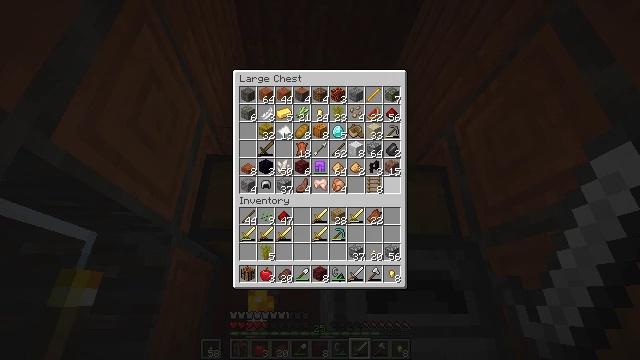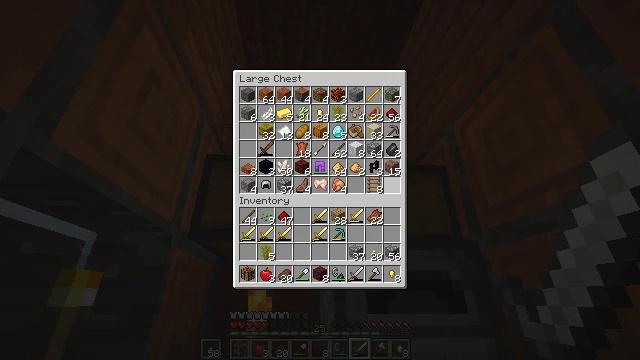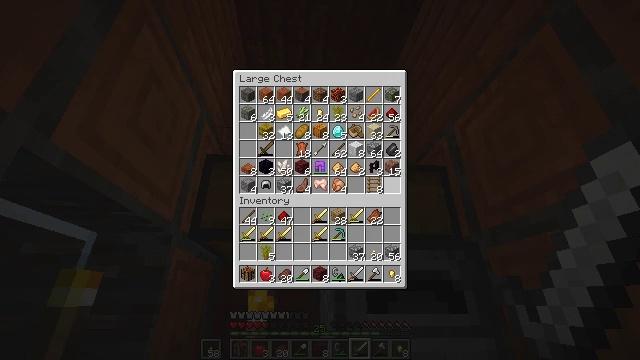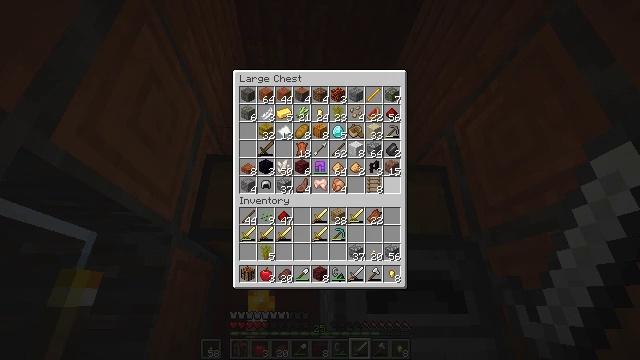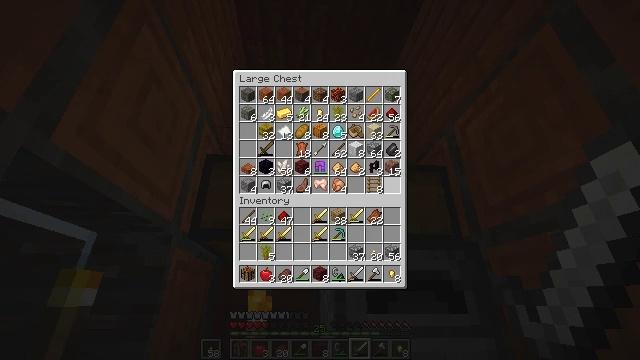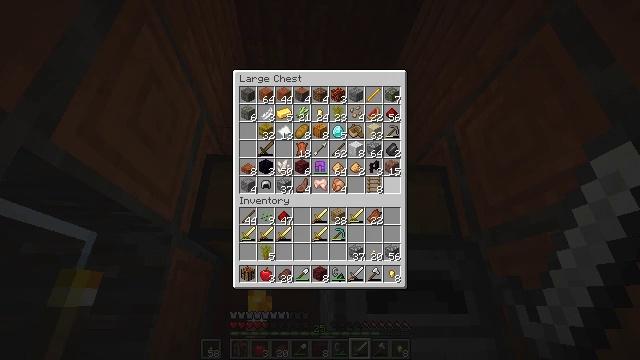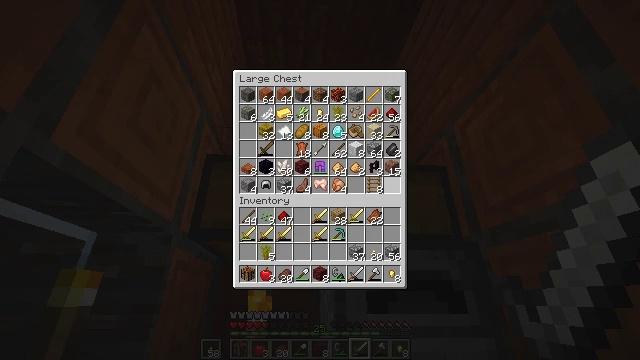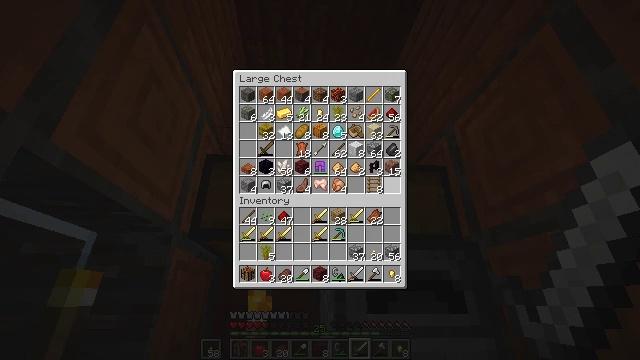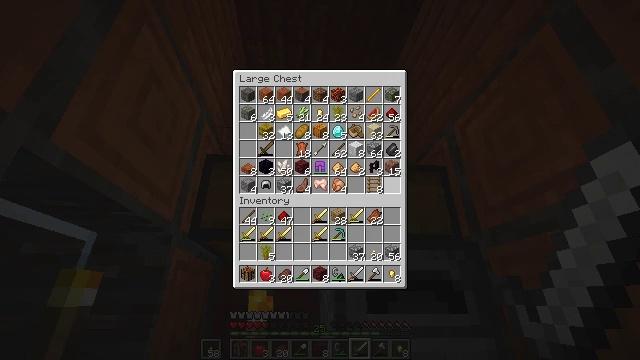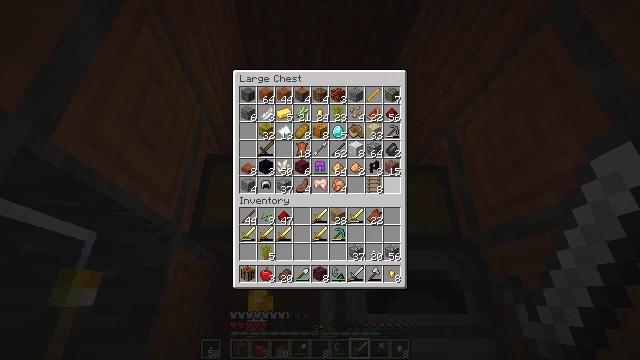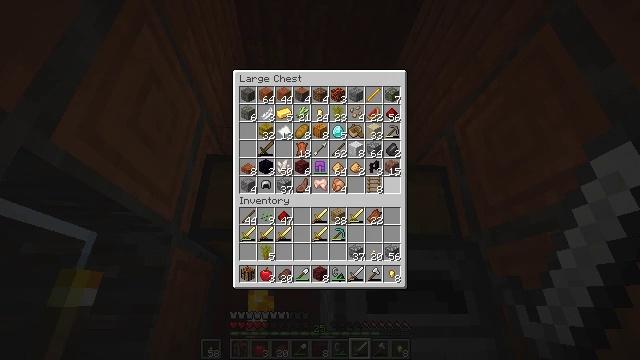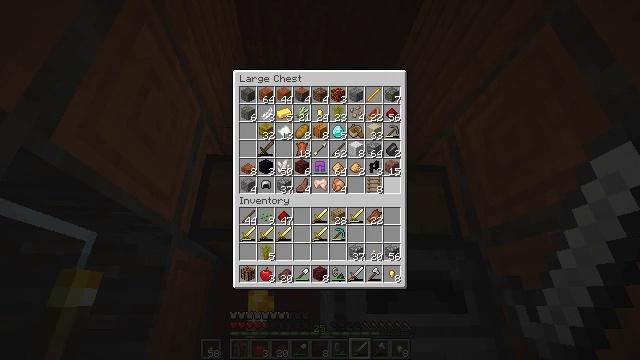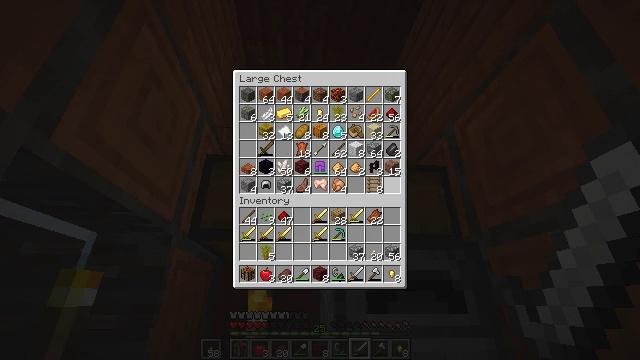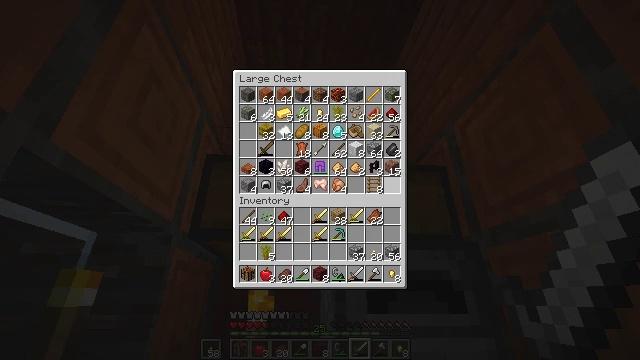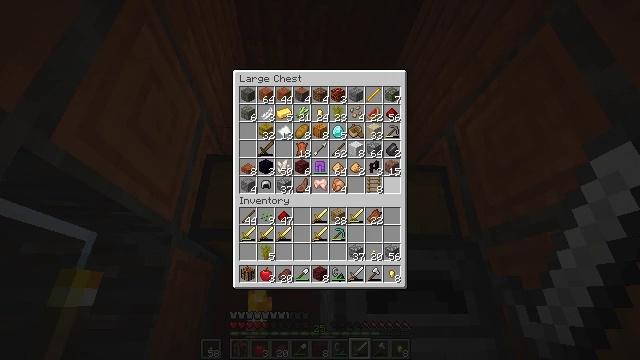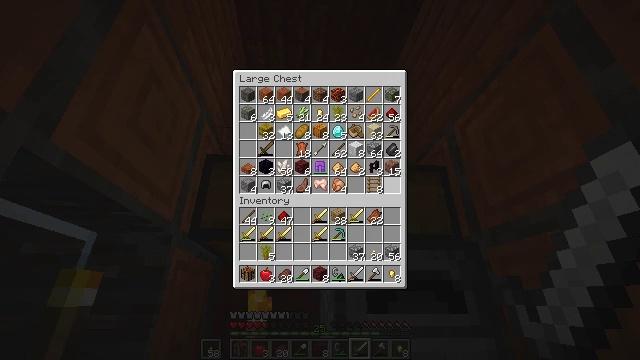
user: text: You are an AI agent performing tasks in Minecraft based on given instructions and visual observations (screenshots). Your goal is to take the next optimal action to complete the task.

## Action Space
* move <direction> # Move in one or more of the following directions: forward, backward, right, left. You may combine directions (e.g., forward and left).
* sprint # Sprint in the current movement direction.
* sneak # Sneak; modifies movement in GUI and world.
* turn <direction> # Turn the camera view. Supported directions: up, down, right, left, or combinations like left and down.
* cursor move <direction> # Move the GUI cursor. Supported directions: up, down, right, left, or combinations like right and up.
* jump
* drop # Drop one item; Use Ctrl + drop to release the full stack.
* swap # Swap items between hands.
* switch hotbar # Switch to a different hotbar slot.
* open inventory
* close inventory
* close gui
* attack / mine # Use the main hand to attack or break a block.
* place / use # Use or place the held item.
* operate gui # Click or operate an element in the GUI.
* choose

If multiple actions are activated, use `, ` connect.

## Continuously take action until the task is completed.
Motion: motion action
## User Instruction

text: Combine materials to craft a diamond sword.
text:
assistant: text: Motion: no_op
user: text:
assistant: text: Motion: no_op
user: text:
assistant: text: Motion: no_op
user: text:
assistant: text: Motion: no_op
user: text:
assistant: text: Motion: no_op
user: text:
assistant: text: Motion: no_op
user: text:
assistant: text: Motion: no_op
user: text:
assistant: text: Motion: no_op
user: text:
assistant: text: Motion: no_op
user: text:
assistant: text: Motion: no_op
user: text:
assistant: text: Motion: no_op
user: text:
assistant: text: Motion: no_op
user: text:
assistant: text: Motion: no_op
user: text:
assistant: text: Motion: no_op
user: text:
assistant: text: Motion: no_op
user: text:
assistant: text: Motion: no_op
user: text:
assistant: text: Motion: no_op
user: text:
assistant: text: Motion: no_op
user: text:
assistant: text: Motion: no_op
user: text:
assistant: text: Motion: no_op
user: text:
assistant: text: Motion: no_op
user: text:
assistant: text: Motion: no_op
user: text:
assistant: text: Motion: no_op
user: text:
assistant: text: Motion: no_op
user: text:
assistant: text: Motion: no_op
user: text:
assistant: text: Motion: no_op
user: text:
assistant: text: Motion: no_op
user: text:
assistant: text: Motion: no_op
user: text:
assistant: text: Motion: no_op
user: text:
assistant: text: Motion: no_op